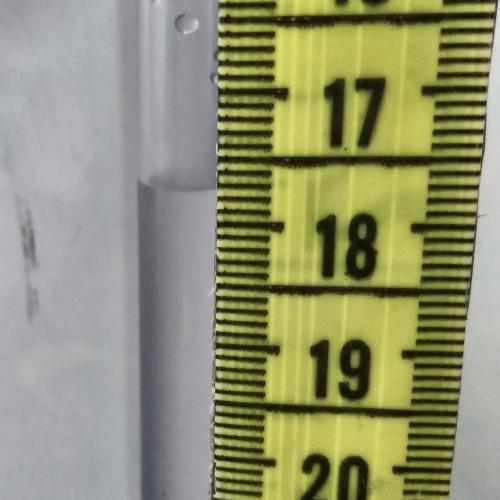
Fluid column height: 17.7 cm